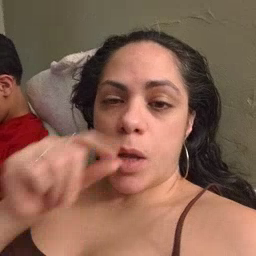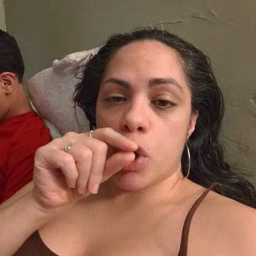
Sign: bird